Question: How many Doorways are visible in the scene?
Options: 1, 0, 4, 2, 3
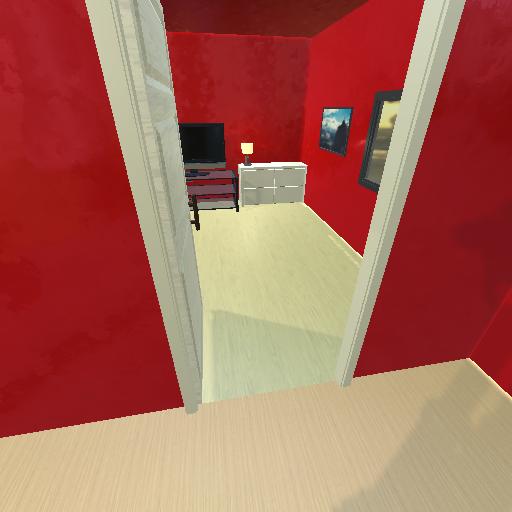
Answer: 1